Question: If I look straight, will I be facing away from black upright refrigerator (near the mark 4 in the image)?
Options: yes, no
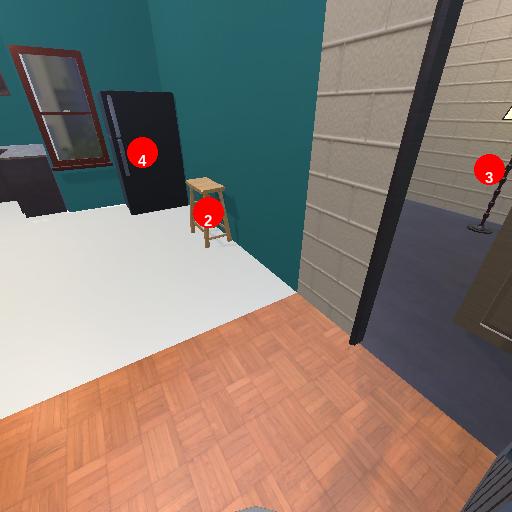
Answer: yes